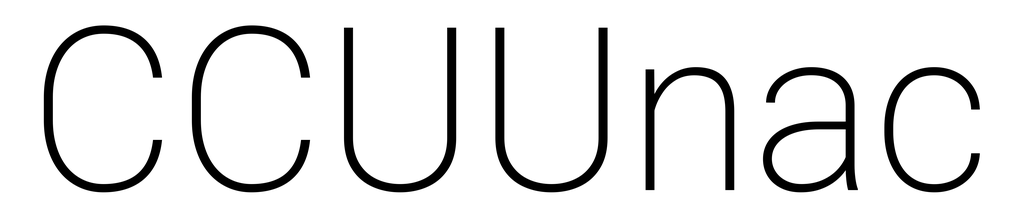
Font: Roboto_ExtraLight